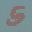
Label: 5